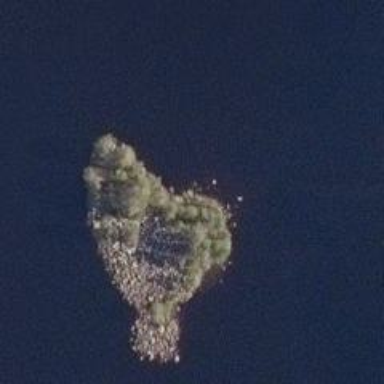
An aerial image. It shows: Islet.